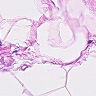
Metastatic tissue present: no